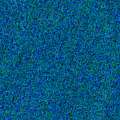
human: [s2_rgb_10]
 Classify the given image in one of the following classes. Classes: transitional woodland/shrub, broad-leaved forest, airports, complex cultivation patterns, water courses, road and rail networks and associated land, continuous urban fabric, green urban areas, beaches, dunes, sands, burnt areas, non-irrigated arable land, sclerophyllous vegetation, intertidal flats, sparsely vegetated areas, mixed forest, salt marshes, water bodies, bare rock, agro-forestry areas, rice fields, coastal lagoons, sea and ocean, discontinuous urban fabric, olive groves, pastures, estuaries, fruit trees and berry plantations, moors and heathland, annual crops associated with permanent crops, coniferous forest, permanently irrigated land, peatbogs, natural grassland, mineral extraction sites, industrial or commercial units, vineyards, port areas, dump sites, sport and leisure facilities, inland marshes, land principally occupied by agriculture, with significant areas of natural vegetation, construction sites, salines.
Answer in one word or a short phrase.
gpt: sea and ocean